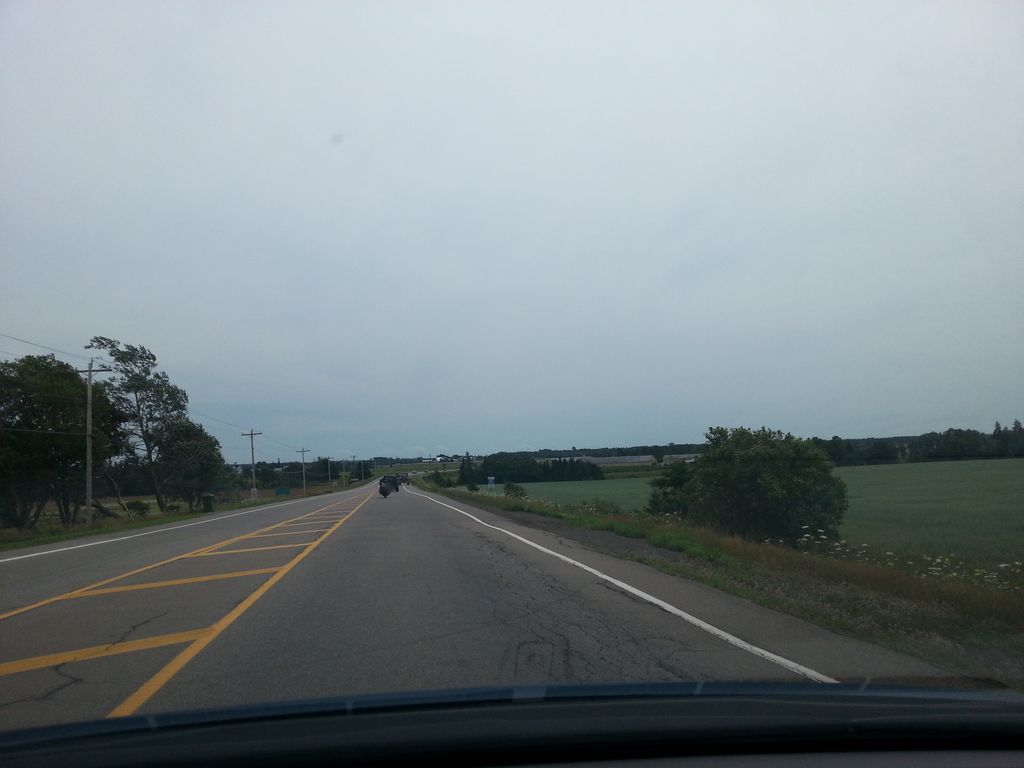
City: charlottetown